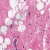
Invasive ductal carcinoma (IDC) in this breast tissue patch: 0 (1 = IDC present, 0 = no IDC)